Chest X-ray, PA view. Patient: 45 years old, sex M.
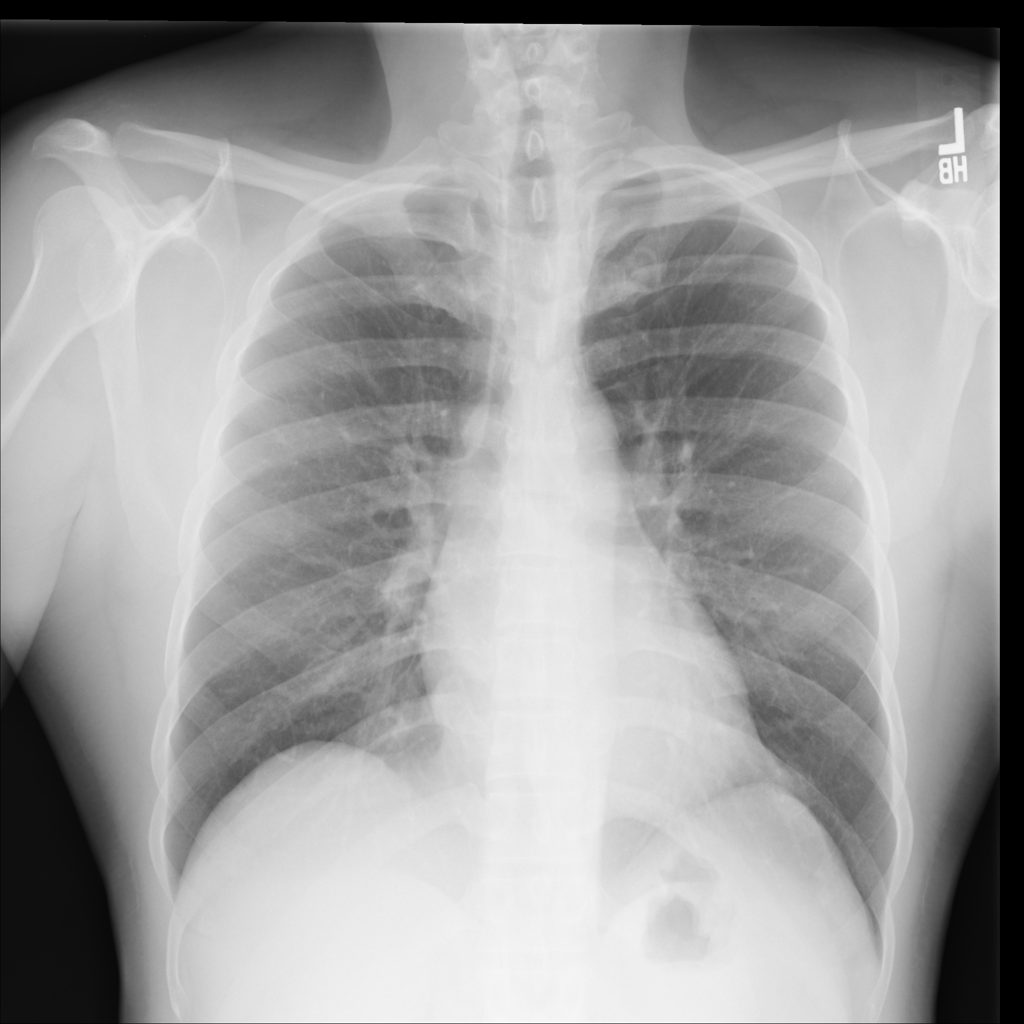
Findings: No Finding